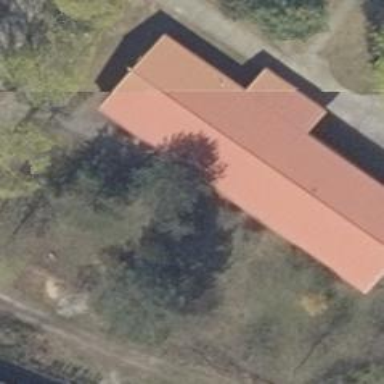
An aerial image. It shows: School building with gabled roof.